Question: I was wondering if you could help me with something. I have a relative layout with an imageview at the top. Around the relative layout I have a border (layout_bg.xml). As you can see from the image I attached, the border doesn't continue around the image, which is what I want it to do. I know I need some extra code here but as I am quite new to java I haven't been able to figure it out or find a solution online, and I was hoping you could help me or point me in the right direction.
What I want to do:
Have the image fit my frame but with border and rounded top left and right corners.

### layout_bg.xml
'''
<?xml version="1.0" encoding="utf-8"?>
<shape xmlns:android="http://schemas.android.com/apk/res/android">
<solid android:color="#FFFFFF"/>
<corners android:radius="8dp"/>
<stroke android:width="3dp" android:color="#50A4A4A4" />
<padding android:left="0dp" android:top="0dp" android:right="0dp" android:bottom="0dp" />
</shape>
'''
### item.xml
'''
<?xml version="1.0" encoding="utf-8"?>
<RelativeLayout xmlns:android="http://schemas.android.com/apk/res/android"
xmlns:tools="http://schemas.android.com/tools"
xmlns:geekui="http://schemas.android.com/apk/res-auto"
android:background="@drawable/layout_bg"
android:layout_gravity="center"
android:layout_width="match_parent"
android:layout_height="match_parent"
android:layout_marginTop="30dp"
android:layout_marginLeft="10dp"
android:layout_marginRight="10dp"
android:layout_marginBottom="70dp">
<ImageView
android:id="@+id/imageView_player"
android:adjustViewBounds="true"
android:scaleType="fitXY"
android:layout_width="match_parent"
android:layout_height="225dp"
android:layout_alignParentTop="true" />
</RelativeLayout>
'''
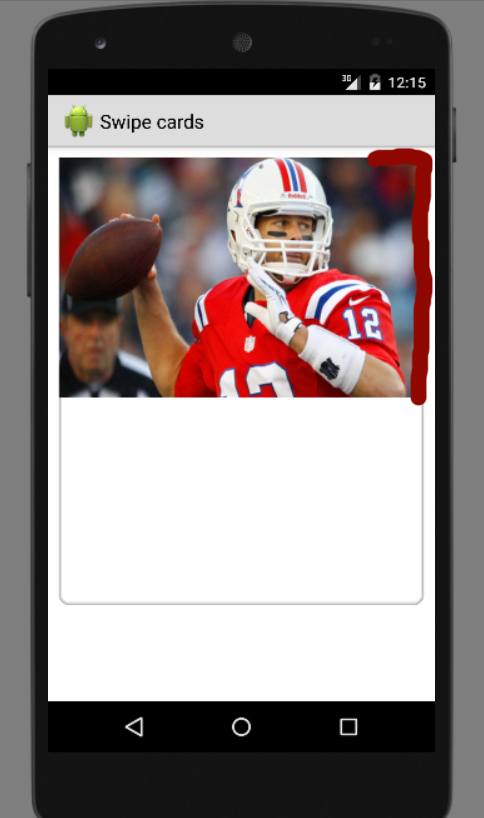
Answer: Check out code below, which make an ImageView have round corners on top-left and top-right.
'''
public class TopRoundImageView extends ImageView {
public TopRoundImageView(Context context, AttributeSet attrs) {
super(context, attrs);
init();
}
public TopRoundImageView(Context context) {
super(context);
init();
}
private final RectF roundRect = new RectF();
private float rect_adius = 7;
private final Paint maskPaint = new Paint();
private final Paint zonePaint = new Paint();
private void init() {
maskPaint.setAntiAlias(true);
maskPaint.setXfermode(new PorterDuffXfermode(PorterDuff.Mode.SRC_IN));
zonePaint.setAntiAlias(true);
zonePaint.setColor(Color.WHITE);
float density = getResources().getDisplayMetrics().density;
rect_adius = rect_adius * density;
}
public void setRectAdius(float adius) {
rect_adius = adius;
invalidate();
}
@Override
protected void onLayout(boolean changed, int left, int top, int right, int bottom) {
super.onLayout(changed, left, top, right, bottom);
int w = getWidth();
int h = getHeight();
roundRect.set(0, 0, w, h + rect_adius);
}
@Override
public void draw(Canvas canvas) {
canvas.saveLayer(roundRect, zonePaint, Canvas.ALL_SAVE_FLAG);
canvas.drawRoundRect(roundRect, rect_adius, rect_adius, zonePaint);
canvas.saveLayer(roundRect, maskPaint, Canvas.ALL_SAVE_FLAG);
super.draw(canvas);
canvas.restore();
}
'''